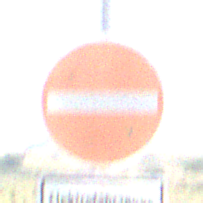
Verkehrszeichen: VerbotDerEinfahrt
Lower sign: BesondereFahrzeugeUndTransportgueter10
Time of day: Midday
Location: Outdoor (Nature)
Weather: PartlyCloudy
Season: NotSpecified
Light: Natural